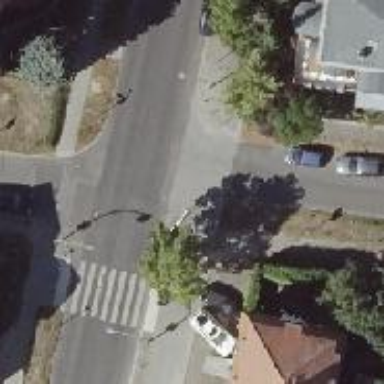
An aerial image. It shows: Road with "give way" sign.